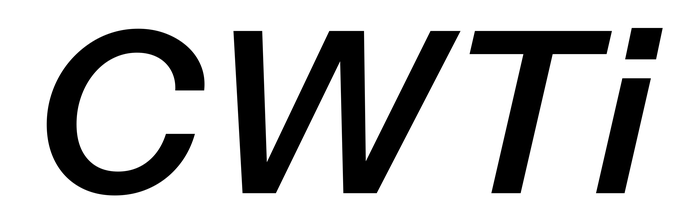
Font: InstrumentSans-Italic_SemiBold_Italic